Question: When I debug in visual studio into a try catch it will highlight the entire try catch block as shown below using the default color scheme.

This is annoying when using a black background color scheme like son of obsidian.
How do I change it?
I tried most of the options in Tools->Options->Environment->Fonts and Colors [Text Editor]. Can I find it there or somewhere else?
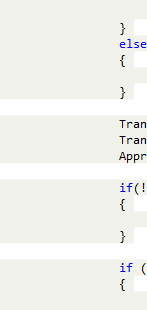
Answer: Tools | Options | Fonts And Colors | Read-Only Region